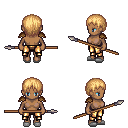
a pixel art fantasy rpg character, female body template, human, dark skin, leather shoulder armor, gold greaves, light blonde plain hairstyle, white slippers, spear, four views (front, back, left, right), 2x2 character sprite sheet, small pixel art, hard edges, no anti-aliasing